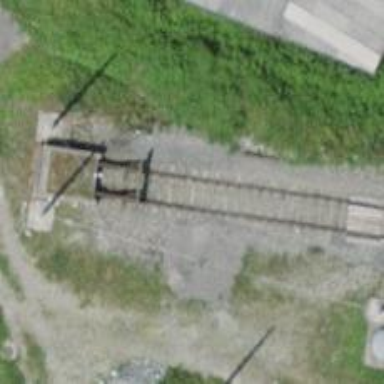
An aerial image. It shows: Railway buffer stop.